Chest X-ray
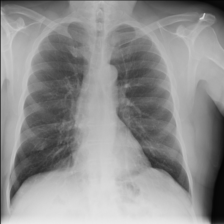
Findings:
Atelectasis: negative
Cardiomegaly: negative
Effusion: negative
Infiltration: negative
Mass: negative
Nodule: negative
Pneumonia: negative
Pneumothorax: negative
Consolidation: negative
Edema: negative
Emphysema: negative
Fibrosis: negative
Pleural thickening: negative
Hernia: negative